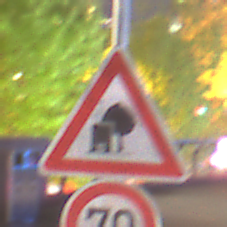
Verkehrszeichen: UnzureichendesLichtraumprofil
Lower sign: Geschwindigkeit70
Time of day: Night
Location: Outdoor (Urban)
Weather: PartlyCloudy
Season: NotSpecified
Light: Natural